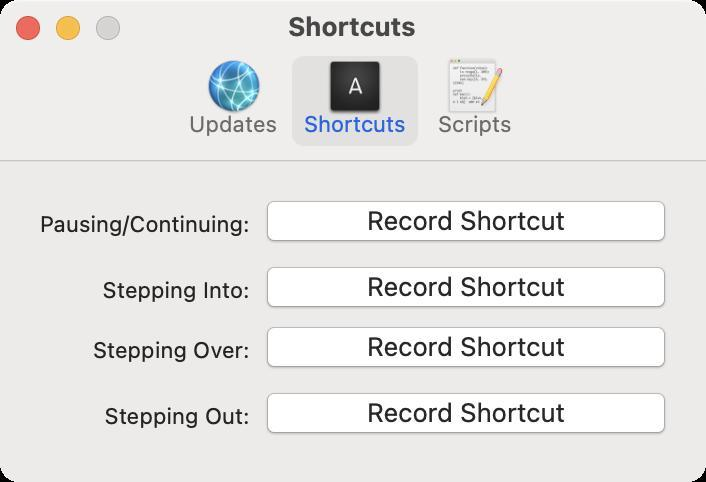
Accessibility tree:
{"name": "Shortcuts", "role": "AXWindow", "description": null, "role_description": "standard window", "value": null, "position": "329.00;556.00", "size": "353;241", "children": [{"name": null, "role": "AXButton", "description": null, "role_description": "shortcut", "value": "Empty", "position": "132.00;98.00", "size": "202;30", "children": []}, {"name": null, "role": "AXStaticText", "description": null, "role_description": "text", "value": "Pausing/Continuing:", "position": "18.00;105.00", "size": "109;14", "children": []}, {"name": null, "role": "AXStaticText", "description": null, "role_description": "text", "value": "Stepping Into:", "position": "18.00;138.00", "size": "109;14", "children": []}, {"name": null, "role": "AXButton", "description": null, "role_description": "shortcut", "value": "Empty", "position": "132.00;131.00", "size": "202;30", "children": []}, {"name": null, "role": "AXStaticText", "description": null, "role_description": "text", "value": "Stepping Over:", "position": "18.00;168.00", "size": "109;14", "children": []}, {"name": null, "role": "AXButton", "description": null, "role_description": "shortcut", "value": "Empty", "position": "132.00;161.00", "size": "202;30", "children": []}, {"name": null, "role": "AXStaticText", "description": null, "role_description": "text", "value": "Stepping Out:", "position": "18.00;201.00", "size": "109;14", "children": []}, {"name": null, "role": "AXButton", "description": null, "role_description": "shortcut", "value": "Empty", "position": "132.00;194.00", "size": "202;30", "children": []}, {"name": null, "role": "AXToolbar", "description": null, "role_description": "toolbar", "value": null, "position": "0.00;28.00", "size": "353;52", "children": [{"name": "Updates", "role": "AXButton", "description": "Updates", "role_description": "button", "value": null, "position": "88.50;28.00", "size": "56;52", "children": []}, {"name": "Shortcuts", "role": "AXButton", "description": "Shortcuts", "role_description": "button", "value": null, "position": "146.00;28.00", "size": "63;52", "children": []}, {"name": "Scripts", "role": "AXButton", "description": "Scripts", "role_description": "button", "value": null, "position": "210.00;28.00", "size": "55;52", "children": []}]}, {"name": null, "role": "AXButton", "description": null, "role_description": "close button", "value": null, "position": "7.00;6.00", "size": "14;16", "children": []}, {"name": null, "role": "AXButton", "description": null, "role_description": "zoom button", "value": null, "position": "47.00;6.00", "size": "14;16", "children": [{"name": null, "role": "AXGroup", "description": null, "role_description": "group", "value": null, "position": "47.00;6.00", "size": "14;16", "children": [{"name": null, "role": "AXGroup", "description": null, "role_description": "group", "value": null, "position": "47.00;6.00", "size": "14;16", "children": []}]}]}, {"name": null, "role": "AXButton", "description": null, "role_description": "minimize button", "value": null, "position": "27.00;6.00", "size": "14;16", "children": []}, {"name": null, "role": "AXStaticText", "description": null, "role_description": "text", "value": "Shortcuts", "position": "142.00;5.00", "size": "68;16", "children": []}]}